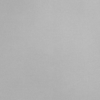
Label: dusty